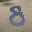
Label: 8